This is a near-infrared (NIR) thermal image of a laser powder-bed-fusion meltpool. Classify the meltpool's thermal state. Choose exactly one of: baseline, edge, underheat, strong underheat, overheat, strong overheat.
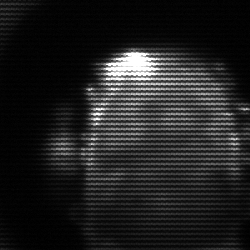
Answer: baseline